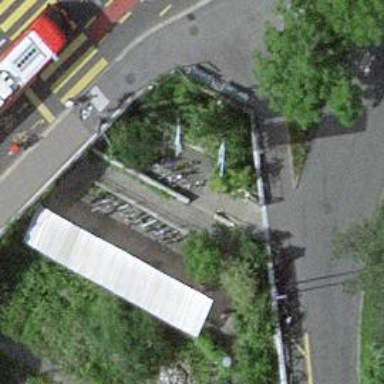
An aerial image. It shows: Bicycle parking area with stands available.